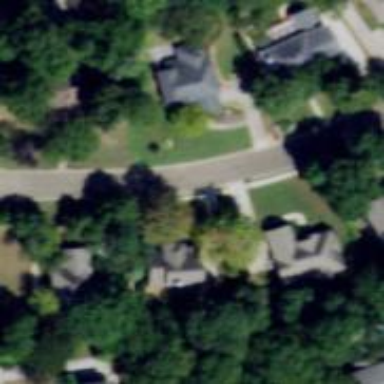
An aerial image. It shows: Residential road with sidewalk on the left.